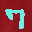
Label: 7